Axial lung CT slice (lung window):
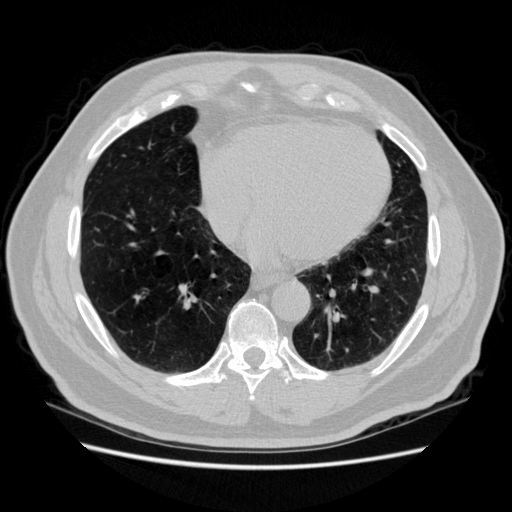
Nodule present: no